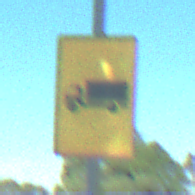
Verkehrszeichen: KFZZulaessigeGesamtmasse3Komma5TOhnePfeilsymbol
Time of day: Midday
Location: Outdoor (Special)
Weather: PartlyCloudy
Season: NotSpecified
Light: Natural